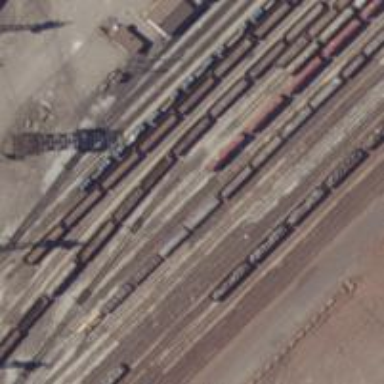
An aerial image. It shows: Rail spur service.